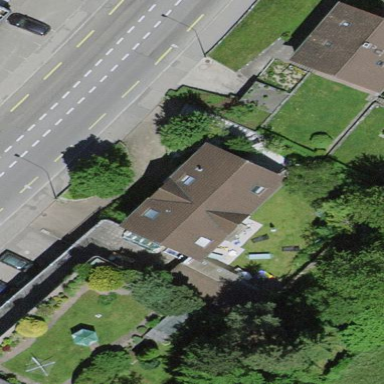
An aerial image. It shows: Residential building.